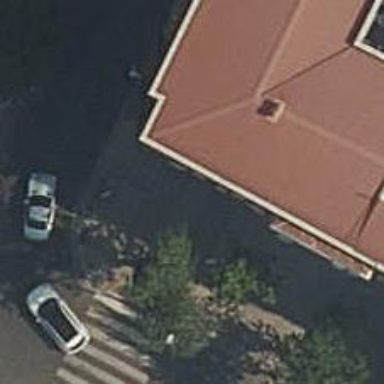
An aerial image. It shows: Footway with crossing made of paving stones.